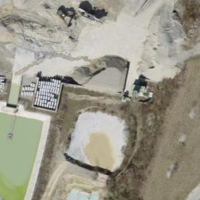
EUNIS habitat code: 56
Species observed at this site:
Podarcis muralis